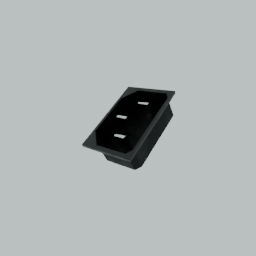
Label: electronics